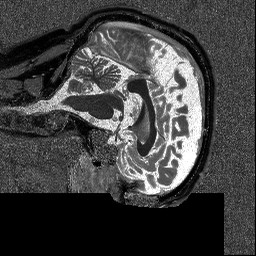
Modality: T1map
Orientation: sagittal
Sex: male